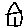
Label: house